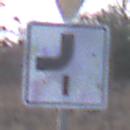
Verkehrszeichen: VerlaufVorfahrtsstrasse7
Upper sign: VorfahrtGewaehren
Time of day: MorningAfternoon
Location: Outdoor (Nature)
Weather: PartlyCloudy
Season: NotSpecified
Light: Natural